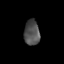
Tissue: lung
Cell type: Epithelial cells
Senescence score: 0.2311
Nuclear area (px): 387
Mean DAPI intensity: 79.315